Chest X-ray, PA view. Patient: 23 years old, sex M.
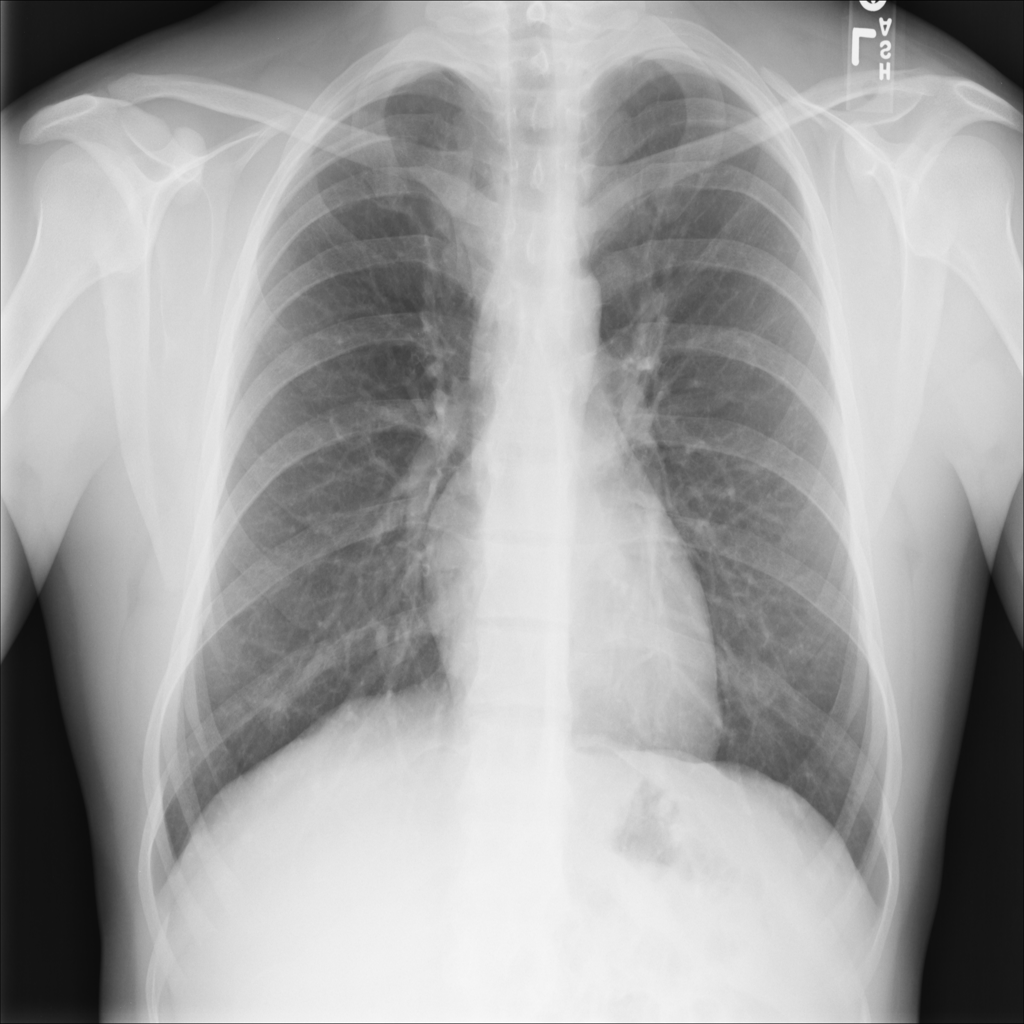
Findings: No Finding